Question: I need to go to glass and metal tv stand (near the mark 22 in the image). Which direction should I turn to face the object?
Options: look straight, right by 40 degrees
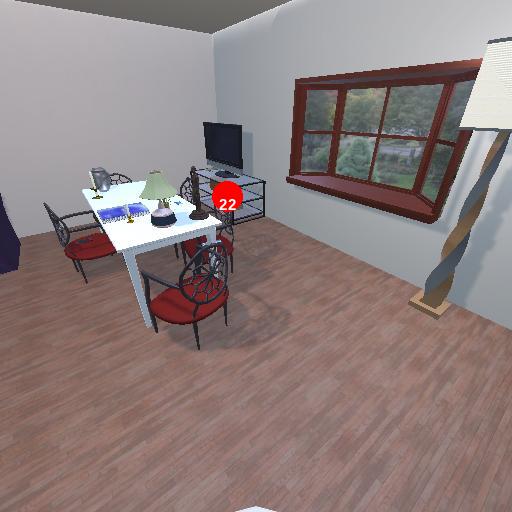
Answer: look straight